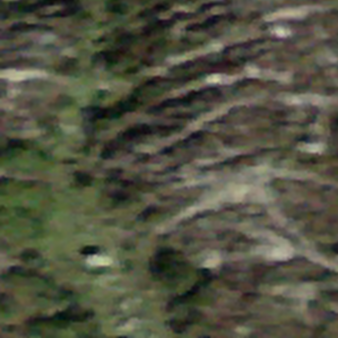
Label: other